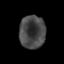
Tissue: prostate
Cell type: T cells
Senescence score: 0.2861
Nuclear area (px): 839
Mean DAPI intensity: 70.571